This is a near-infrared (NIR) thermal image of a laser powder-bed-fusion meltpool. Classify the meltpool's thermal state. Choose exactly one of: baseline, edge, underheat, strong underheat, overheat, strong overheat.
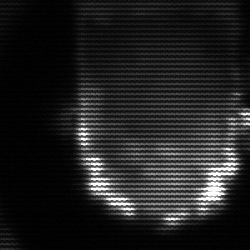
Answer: baseline